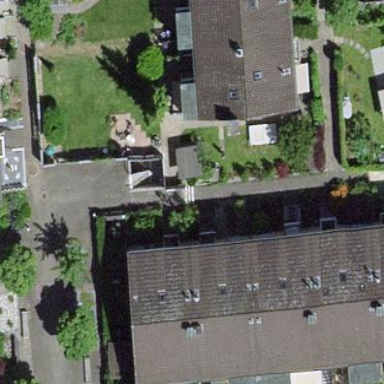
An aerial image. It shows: Terrace building.